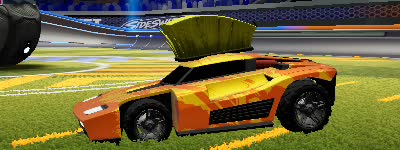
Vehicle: breakout